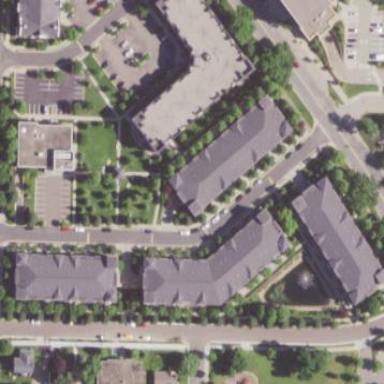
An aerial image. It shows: Terrace building.